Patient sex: F
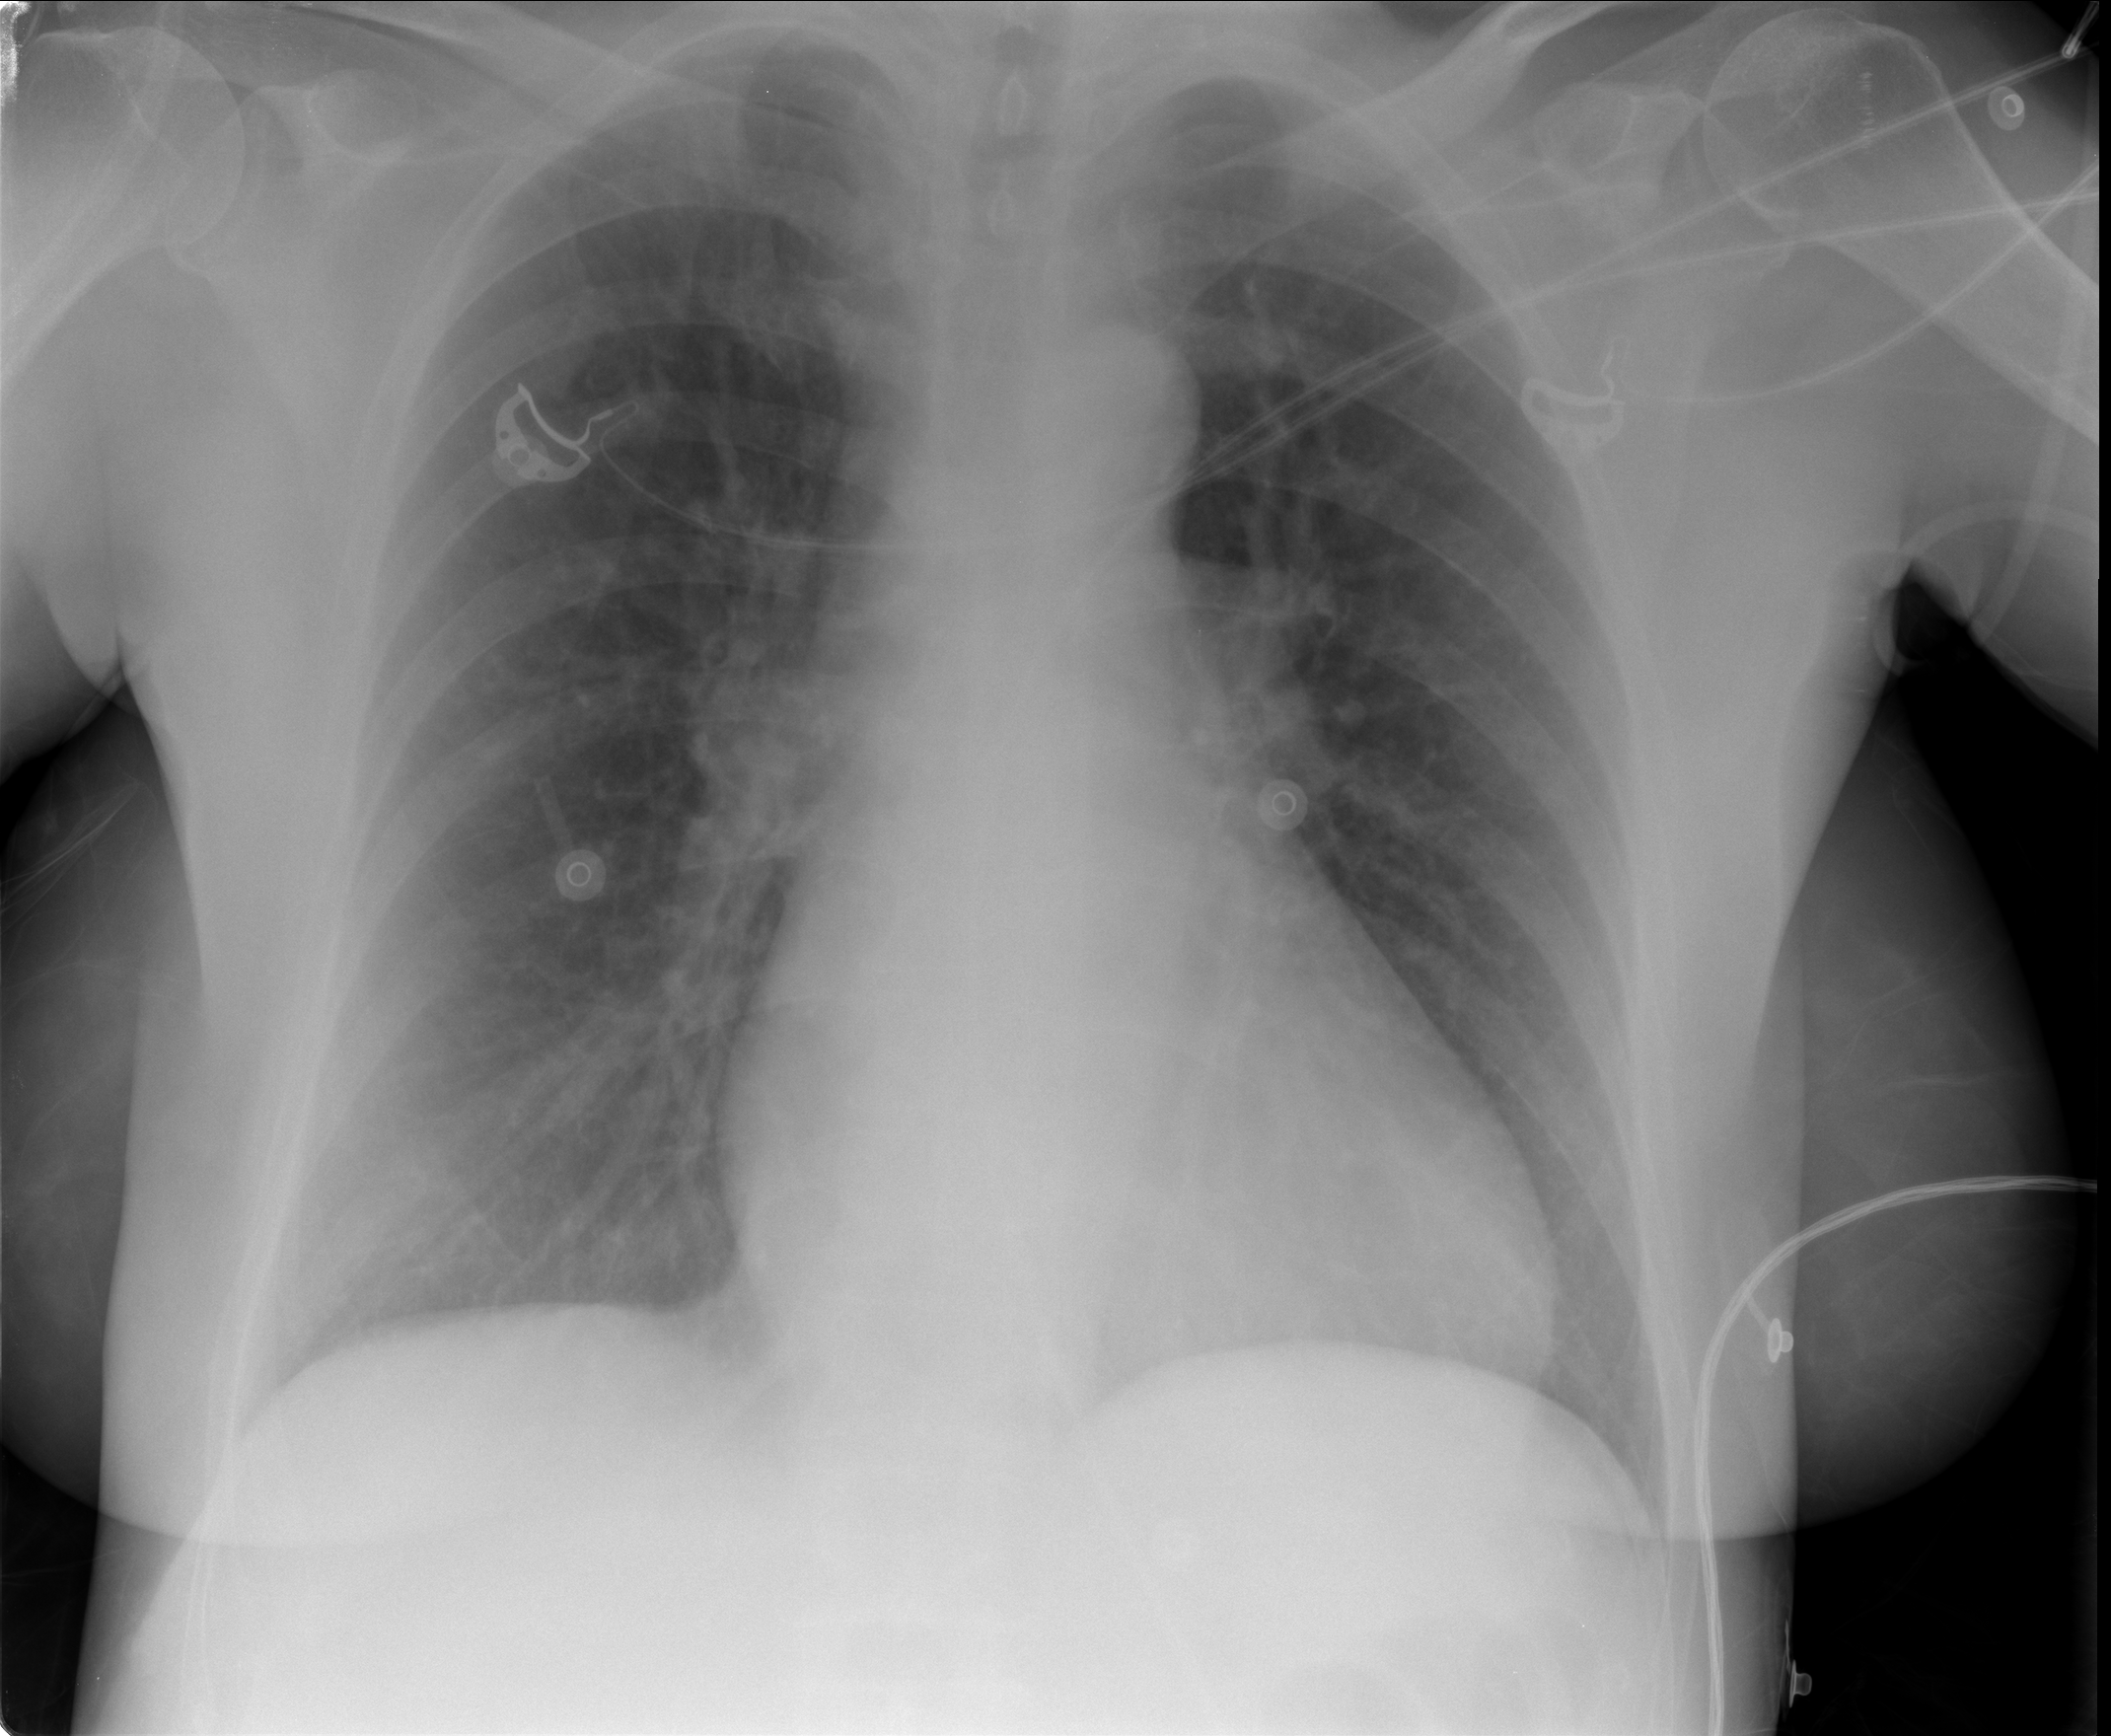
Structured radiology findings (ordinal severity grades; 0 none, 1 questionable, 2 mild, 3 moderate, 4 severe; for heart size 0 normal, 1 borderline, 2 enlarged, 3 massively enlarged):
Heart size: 0
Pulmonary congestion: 2
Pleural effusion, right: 0
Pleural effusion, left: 0
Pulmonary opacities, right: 0
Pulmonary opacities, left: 0
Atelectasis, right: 0
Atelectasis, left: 0